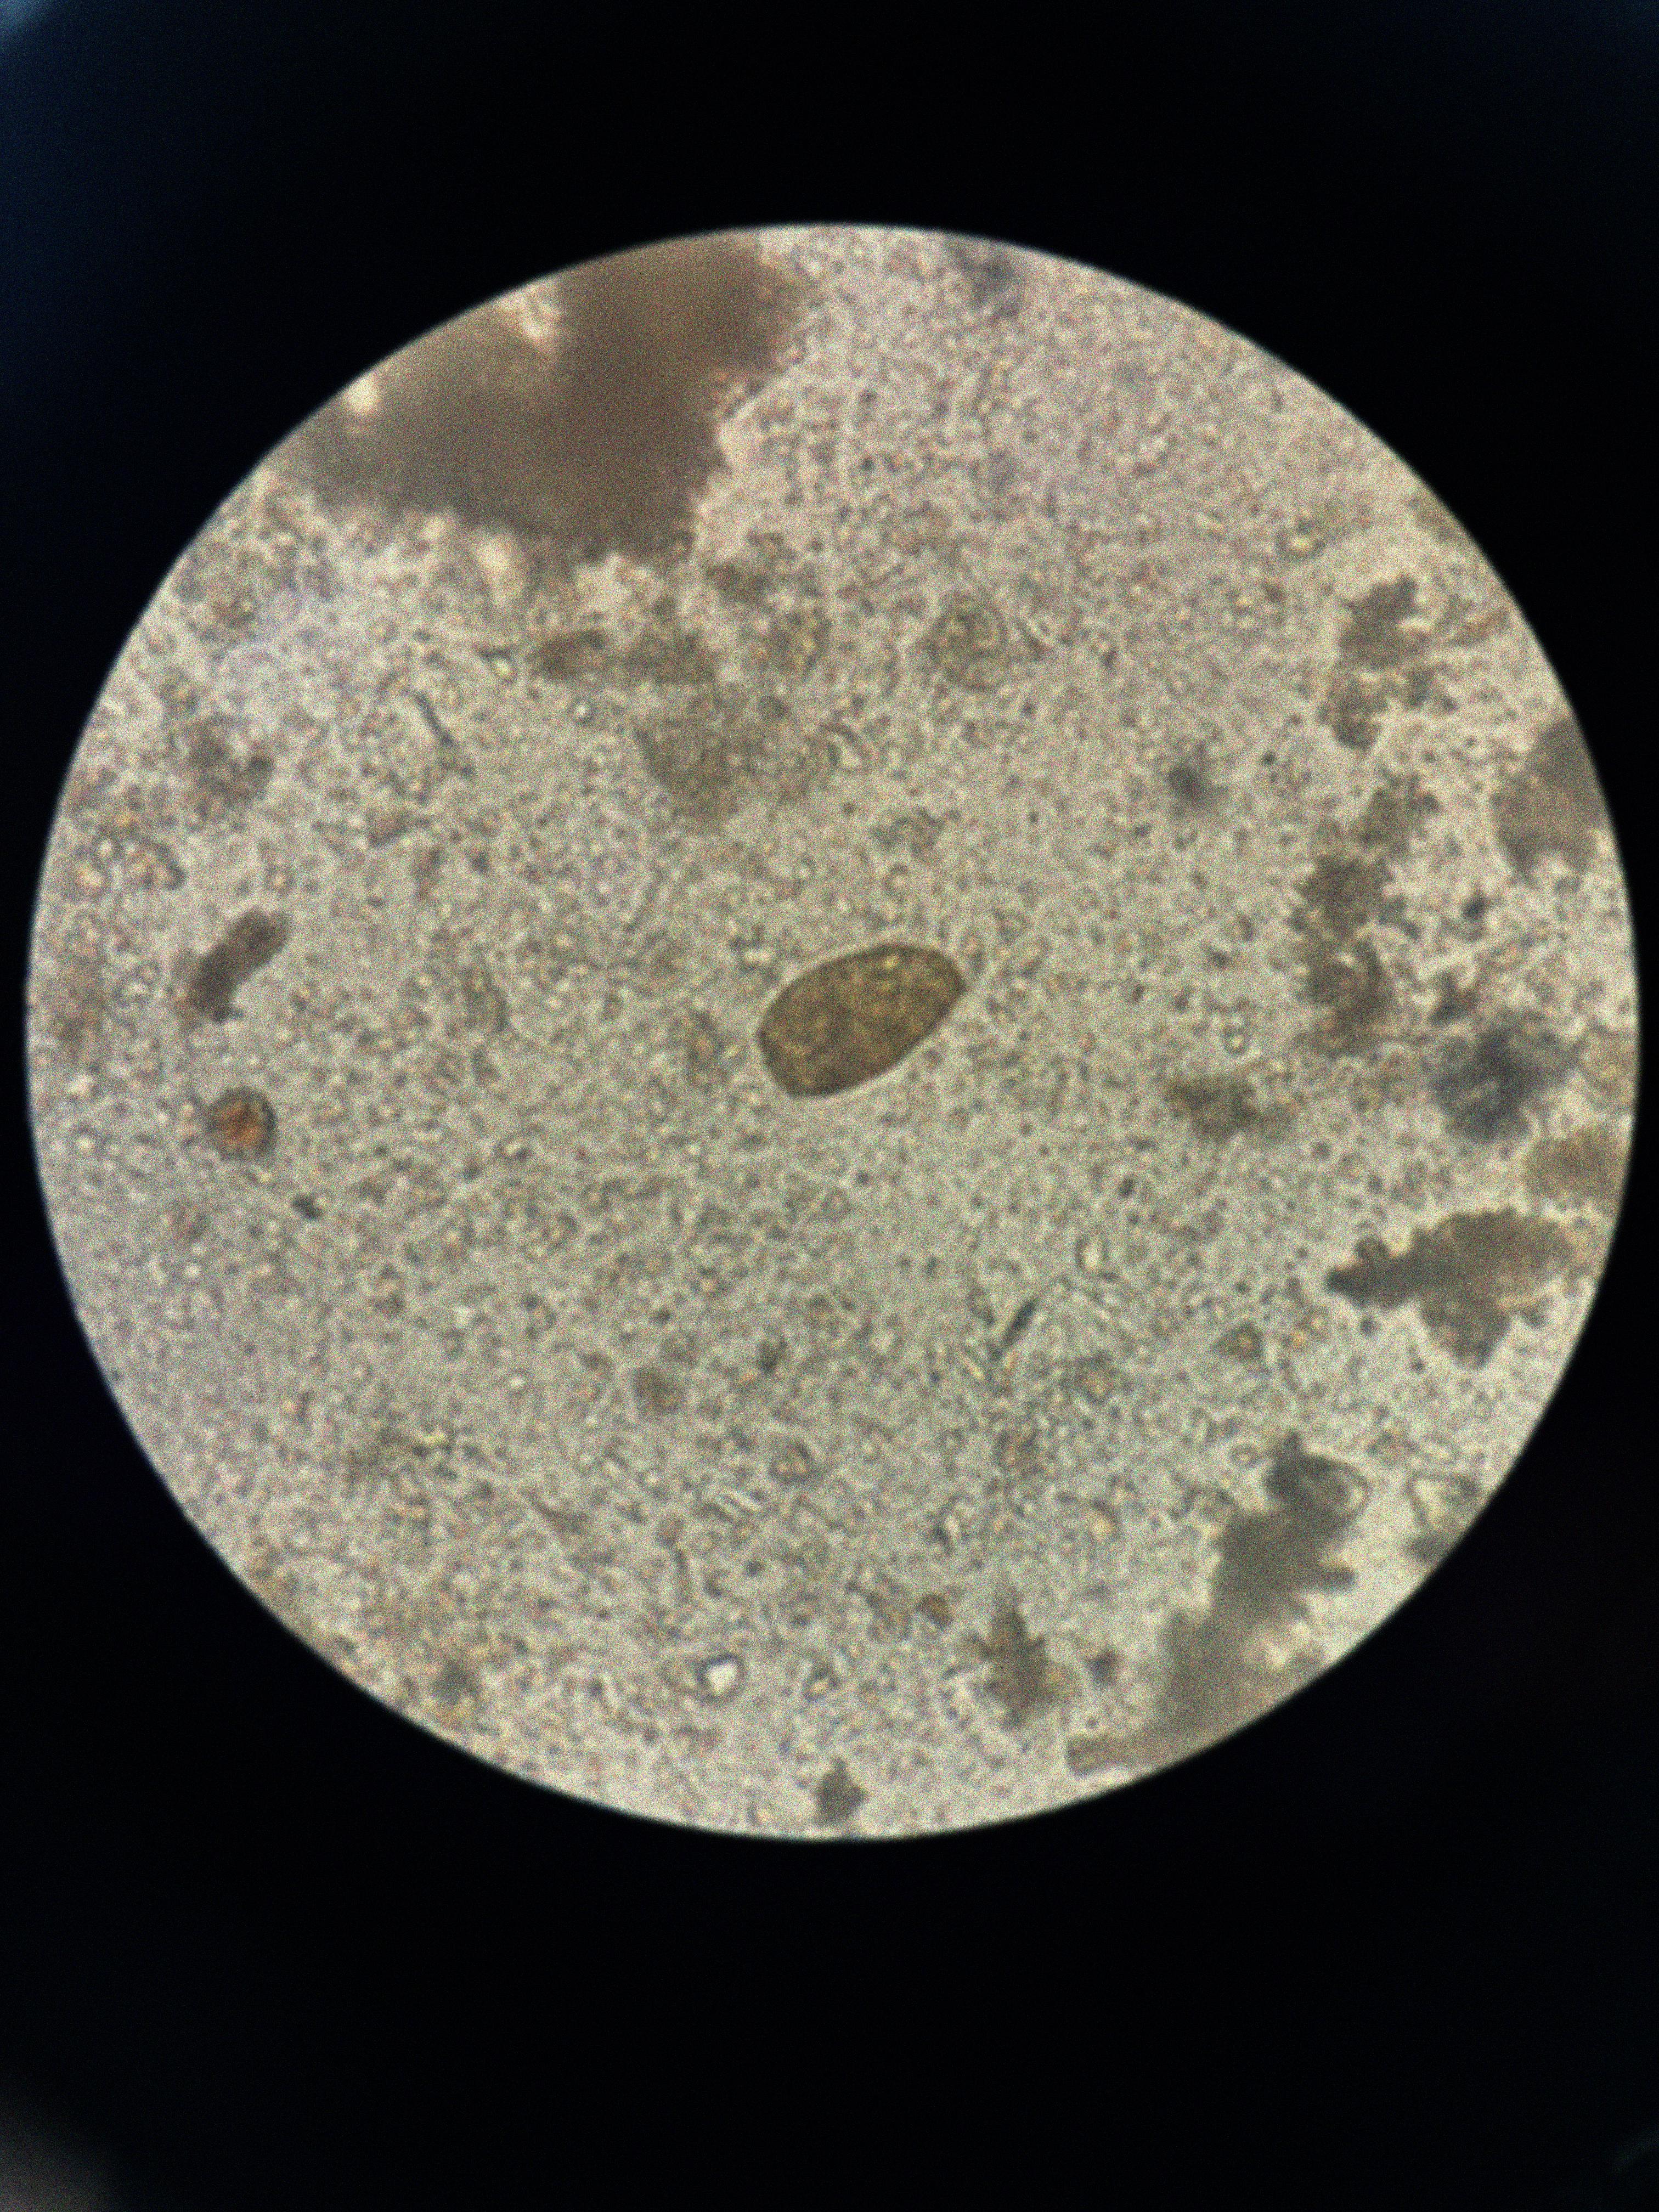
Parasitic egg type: Paragonimus spp